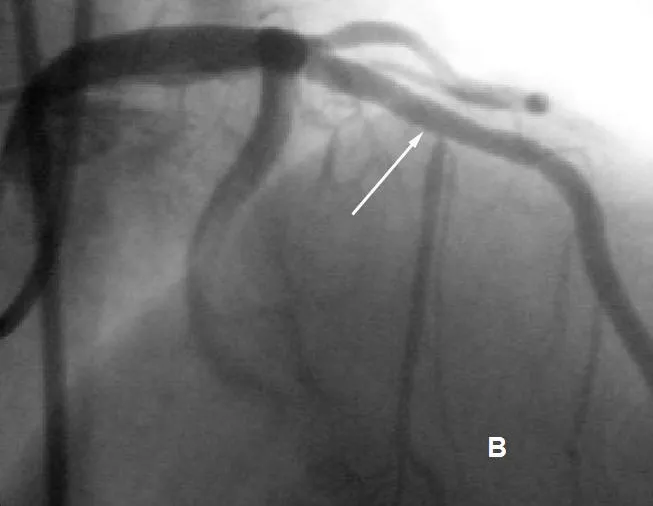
A; Angiogram in Right anterior oblique cranial view showing tight stenosis in left anterior descending artery B. Post revascularization angiogram in Right anterior oblique cranial view showing TIMI 3 flow in left anterior descending artery.
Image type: radiology (x_ray)